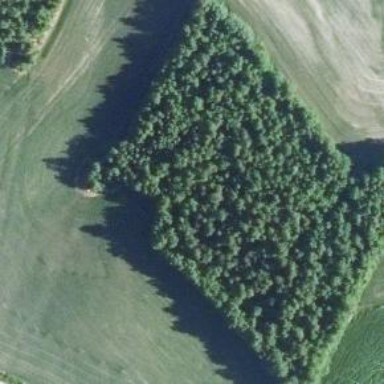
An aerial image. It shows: Forest area dominated by needle-leaved trees.